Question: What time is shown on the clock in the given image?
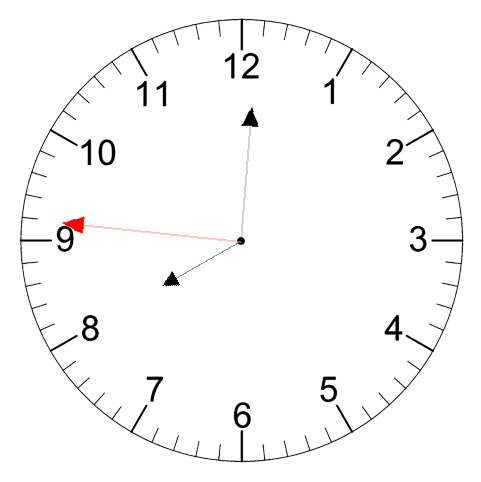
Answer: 08:00:46